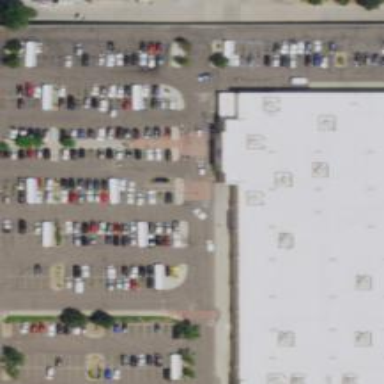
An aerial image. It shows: Parking space is available.